Field crop: maize
Growth stage: 2
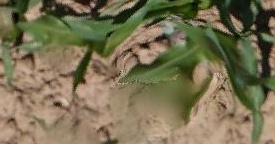
Species: maize